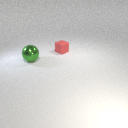
large green metal sphere in front of small red rubber cube